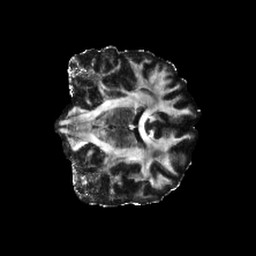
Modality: FA
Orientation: coronal
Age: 27
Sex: male
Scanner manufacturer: siemens
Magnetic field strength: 6.98 T
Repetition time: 7.08 s
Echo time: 0.0756 s